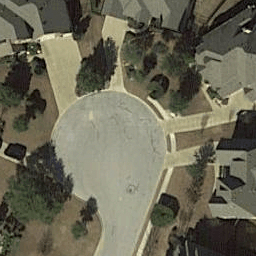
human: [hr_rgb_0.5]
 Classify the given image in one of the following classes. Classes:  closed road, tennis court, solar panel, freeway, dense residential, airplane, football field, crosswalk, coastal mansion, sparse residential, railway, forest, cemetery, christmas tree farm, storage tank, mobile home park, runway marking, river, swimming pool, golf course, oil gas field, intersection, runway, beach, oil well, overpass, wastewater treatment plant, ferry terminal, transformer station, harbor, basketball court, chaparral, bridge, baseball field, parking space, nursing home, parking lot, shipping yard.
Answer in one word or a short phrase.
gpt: closed road